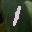
Label: 1